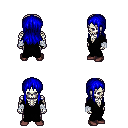
a pixel art fantasy rpg character, male body template, skeleton, black robe, magenta pants, blue unkempt hairstyle, white cloth bandages, maroon shoes, four views (front, back, left, right), 2x2 character sprite sheet, small pixel art, hard edges, no anti-aliasing